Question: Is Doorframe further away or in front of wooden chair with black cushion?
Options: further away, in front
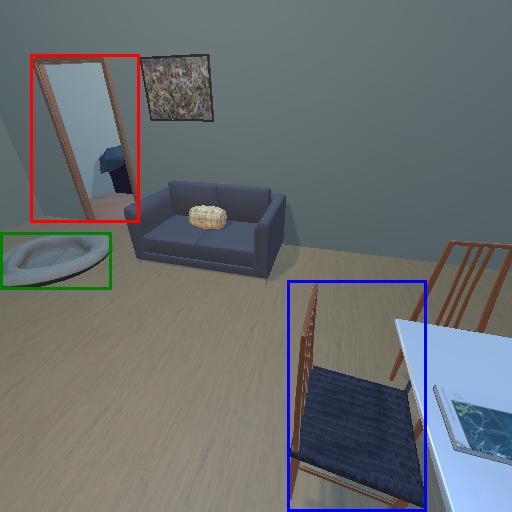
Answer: further away